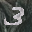
Label: 3